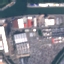
Land use / land cover: Industrial